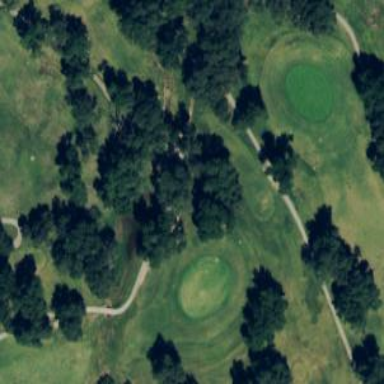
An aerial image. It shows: Well-maintained path intended for golf.